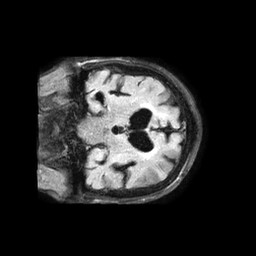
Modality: FLAIR
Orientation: coronal
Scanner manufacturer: philips
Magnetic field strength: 1.5 T
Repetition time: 6 s
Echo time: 0.1031 s